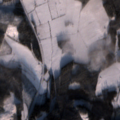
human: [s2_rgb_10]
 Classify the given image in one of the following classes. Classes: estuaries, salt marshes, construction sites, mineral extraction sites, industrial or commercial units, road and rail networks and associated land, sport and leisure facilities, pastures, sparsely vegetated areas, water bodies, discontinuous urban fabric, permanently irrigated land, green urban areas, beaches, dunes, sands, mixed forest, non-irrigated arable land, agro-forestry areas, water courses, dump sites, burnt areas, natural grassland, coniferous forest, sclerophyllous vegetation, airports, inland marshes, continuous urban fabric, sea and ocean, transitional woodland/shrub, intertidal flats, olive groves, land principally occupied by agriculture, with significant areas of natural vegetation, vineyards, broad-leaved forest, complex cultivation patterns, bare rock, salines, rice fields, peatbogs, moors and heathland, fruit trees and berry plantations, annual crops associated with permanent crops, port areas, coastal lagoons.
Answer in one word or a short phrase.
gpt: non-irrigated arable land, land principally occupied by agriculture, with significant areas of natural vegetation, coniferous forest, mixed forest, transitional woodland/shrub